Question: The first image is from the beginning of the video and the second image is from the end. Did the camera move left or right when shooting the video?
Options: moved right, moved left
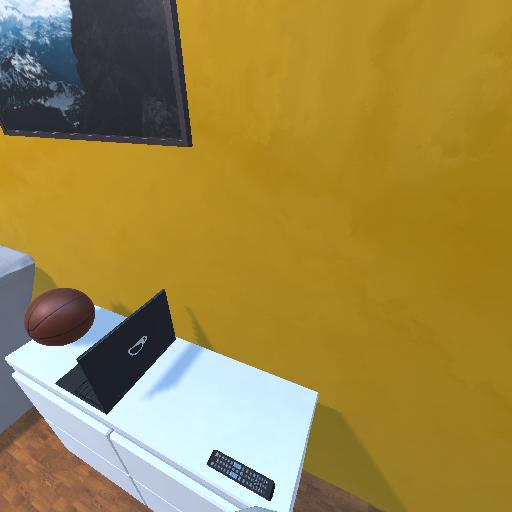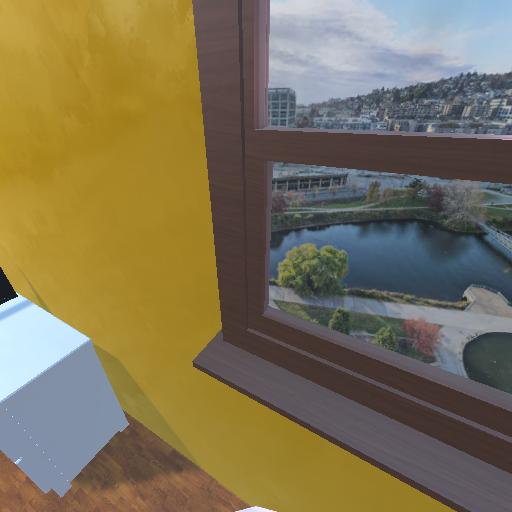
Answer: moved right